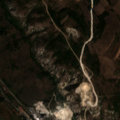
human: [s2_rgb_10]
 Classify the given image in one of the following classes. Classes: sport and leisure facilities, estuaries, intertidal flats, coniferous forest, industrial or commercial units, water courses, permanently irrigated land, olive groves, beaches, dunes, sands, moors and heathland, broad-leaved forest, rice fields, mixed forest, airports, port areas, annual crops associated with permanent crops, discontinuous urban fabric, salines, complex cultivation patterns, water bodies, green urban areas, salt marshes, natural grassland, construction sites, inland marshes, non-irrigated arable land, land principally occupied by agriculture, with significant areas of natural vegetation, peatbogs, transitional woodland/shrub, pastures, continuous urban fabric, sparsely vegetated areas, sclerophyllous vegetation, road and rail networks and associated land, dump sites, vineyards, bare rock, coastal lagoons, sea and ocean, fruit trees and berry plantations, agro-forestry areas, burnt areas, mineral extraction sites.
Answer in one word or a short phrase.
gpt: mineral extraction sites, pastures, complex cultivation patterns, land principally occupied by agriculture, with significant areas of natural vegetation, transitional woodland/shrub, sparsely vegetated areas